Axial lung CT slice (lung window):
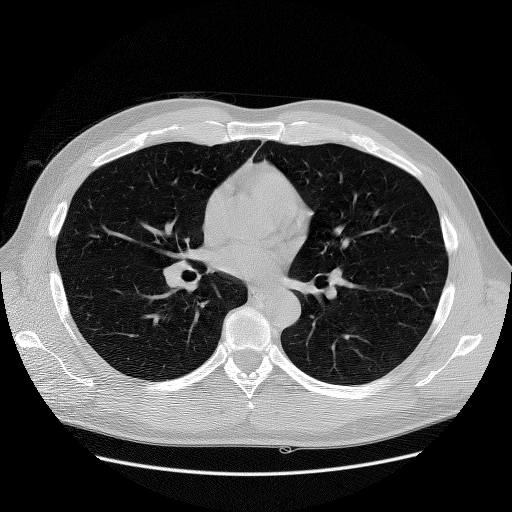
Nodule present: no